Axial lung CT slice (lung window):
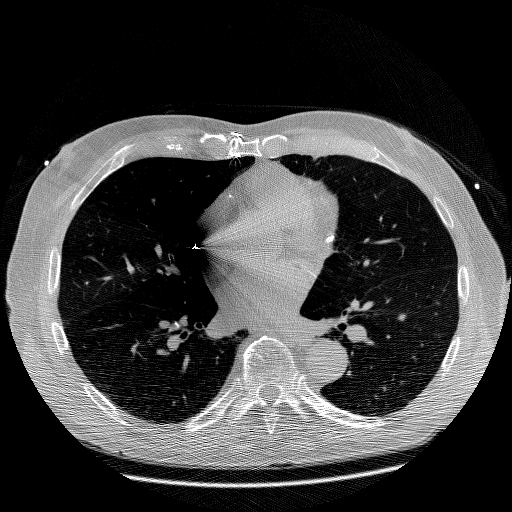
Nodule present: no